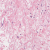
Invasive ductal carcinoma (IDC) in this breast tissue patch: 0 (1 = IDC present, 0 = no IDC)